Question: In my web app, There are many form on a page. I want to submit it with for specific form.
In each of form, it need unique ID with Hidden Value to submit. But value="UNIQUE_ID" seen doesn't work in hidden input box in .

'''
<div ng-app>
<div ng-controller="SearchCtrl">
<form class="well form-search">
<input type="text" ng-model="keywords" name="qaq_id" value="UNIQUE_ID">
<pre ng-model="result">
{{result}}
</pre>
<form>
</div>
</div>
'''
'''
function SearchCtrl($scope, $http) {
$scope.url = 'qa/vote_up'; // The url of our search
// The function that will be executed on button click (ng-click="search()")
$scope.search = function() {
// Create the http post request
// the data holds the keywords
// The request is a JSON request.
$http.post($scope.url, { "data" : $scope.keywords}).
success(function(data, status) {
$scope.status = status;
$scope.data = data;
$scope.result = data; // Show result from server in our <pre></pre> element
})
.
error(function(data, status) {
$scope.data = data || "Request failed";
$scope.status = status;
});
};
}
'''
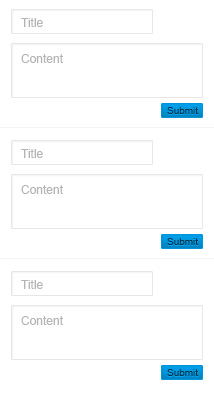
Answer: It may be that the only reason your code is not working is that $scope.keywords is a simple variable (with a text value) instead of an Object, which is required - see <URL>
As angularJS works with variables within its own scope - its , a form becomes just a way to interact with those models, wich can be sent via whatever method you want.
You can have a hidden field, yes, but in angularJS it isn't even necessary. You only need that information to be defined in the controller itself - randomly generated for each instance, or received from some other source.. Or you can define it yourself, upon the loading of the controller, for instance.
So (and only for sake of clarity) if you define a formData variable within your formCtrl:
Your HTML:
'''
<div ng-app>
<div ng-controller="SearchCtrl">
<form class="well form-search">
<input type="text" ng-model="formData.title">
<input type="textarea" ng-model="formData.body">
<button ng-click="sendData()">Send!</button>
</form>
<pre ng-model="result">
{{result}}
</pre>
</div>
</div>
'''
And your controller:
'''
function SearchCtrl($scope, $http) {
$scope.url = 'qa/vote_up'; // The url of our search
// there is a formData object for each instance of
// SearchCtrl, with an id defined randomly
// Code from http://stackoverflow.com/a/<PHONE>/<PHONE>
function makeid()
{
var text = "";
var possible = "ABCDEFGHIJKLMNOPQRSTUVWXYZabcdefghijklmnopqrstuvwxyz0123456789";
for( var i=0; i < 5; i++ )
text += possible.charAt(Math.floor(Math.random() * possible.length));
return text;
}
$scope.formData = {
title: "",
text: ""
};
$scope.formData.id = makeid();
// The function that will be executed on button click (ng-click="sendData()")
$scope.sendData = function() {
// Create the http post request
// the data holds the keywords
// The request is a JSON request.
$http.post($scope.url, { "data" : $scope.formData}).
success(function(data, status) {
$scope.status = status;
$scope.data = data;
$scope.result = data; // Show result from server in our <pre></pre> element
})
.
error(function(data, status) {
$scope.data = data || "Request failed";
$scope.status = status;
});
};
}
'''
Also: If you wanted to set the unique id on the html itself, using a hidden input won't work, as the value attribute doesn't update the angularJS Model assigned via ng-model. Use ng-init instead, to set up the value:
HTML with 2 forms:
'''
<div ng-controller="SearchCtrl" ng-init="formData.id='FORM1'">
<form class="well form-search">
<input type="text" ng-model="formData.title">
<input type="textarea" ng-model="formData.body">
<button ng-click="sendData()">Send!</button>
</form>
</div>
<div ng-controller="SearchCtrl" ng-init="formData.id='FORM2'">
<form class="well form-search">
<input type="text" ng-model="formData.title">
<input type="textarea" ng-model="formData.body">
<button ng-click="sendData()">Send!</button>
</form>
</div>
'''
You can add a hidden field, but it accomplishes nothing - the ng-init attribute does everything you need.